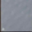
Piece: xx